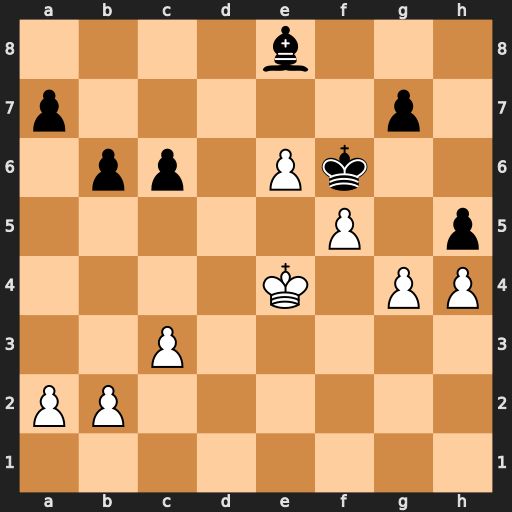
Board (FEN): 4b3/p5p1/1pp1Pk2/5P1p/4K1PP/2P5/PP6/8
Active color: w
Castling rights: -
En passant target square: -
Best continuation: g5+ Ke7 Ke5